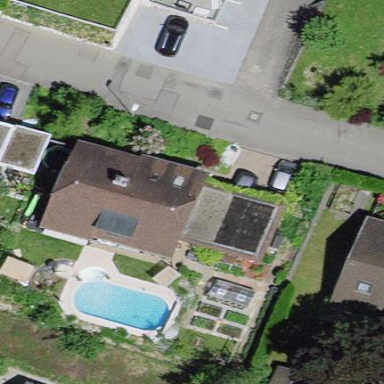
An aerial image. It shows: Detached building with half-hipped roof.